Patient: sex M, age 57
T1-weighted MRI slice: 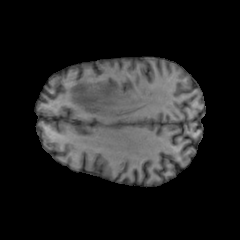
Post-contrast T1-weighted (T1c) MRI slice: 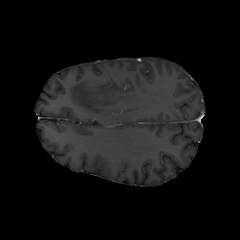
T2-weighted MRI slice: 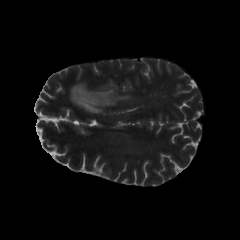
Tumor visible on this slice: yes
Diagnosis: Glioblastoma, IDH-wildtype
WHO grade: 4